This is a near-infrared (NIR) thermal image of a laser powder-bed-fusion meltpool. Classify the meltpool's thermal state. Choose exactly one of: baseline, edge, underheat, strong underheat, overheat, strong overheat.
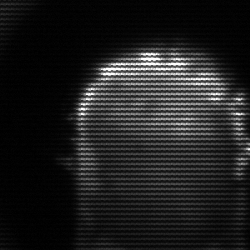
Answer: baseline